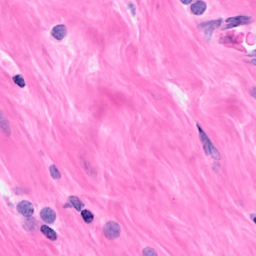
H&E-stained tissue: Breast